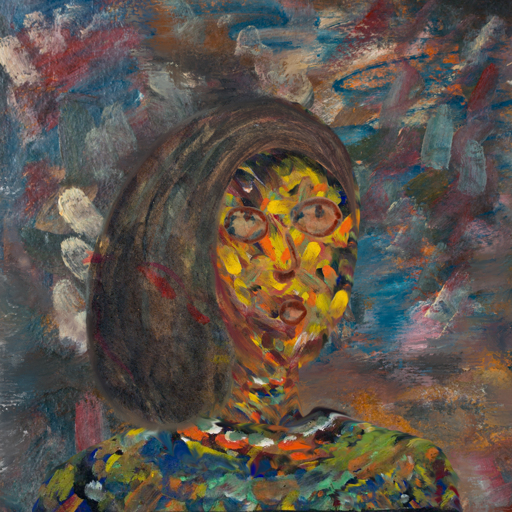
Background: Boggyland, Head And Neck Side: An_Impression, Face Side: Orphan, Bust: An_Impression, Hair Side: Gypsy_Mother, Head Accessory: Blank, Second Necklace: Blank, Necklace: Blank, Baby: Blank